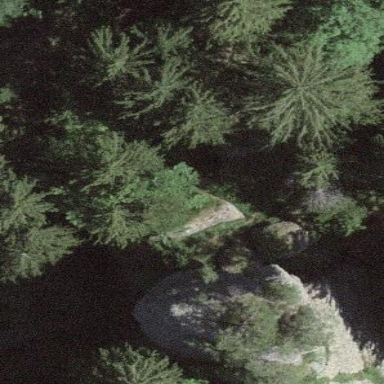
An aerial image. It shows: Natural rock formation.